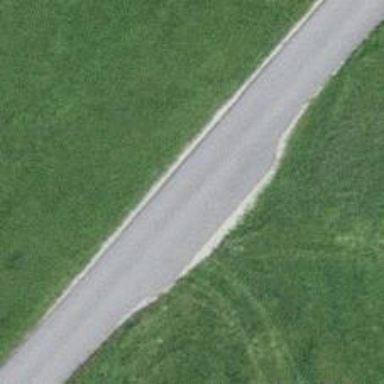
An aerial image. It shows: Passing place on the road.